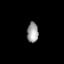
Tissue: lung
Cell type: Epithelial cells
Senescence score: 0.2342
Nuclear area (px): 229
Mean DAPI intensity: 151.79